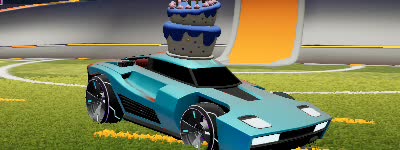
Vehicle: breakout